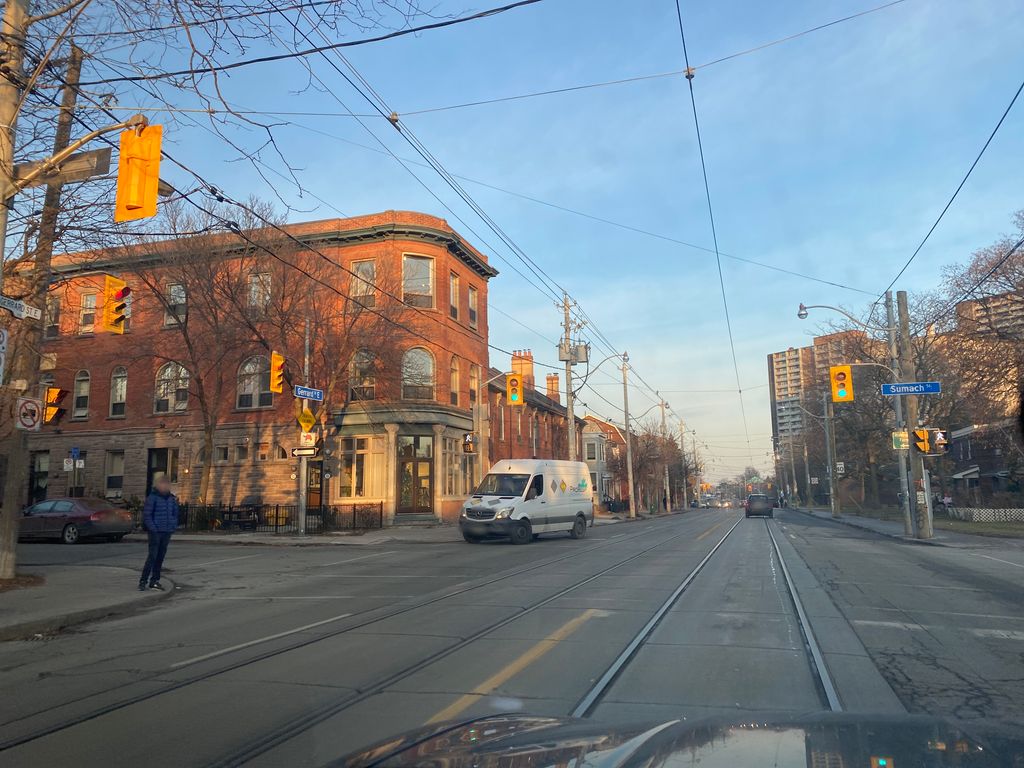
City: toronto